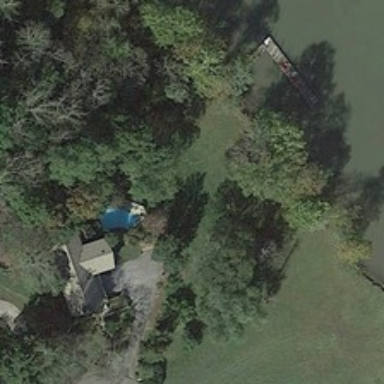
A building is surrounded by many green trees near a river with a boat in it .